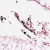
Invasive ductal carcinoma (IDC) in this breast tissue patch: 0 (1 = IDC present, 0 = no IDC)